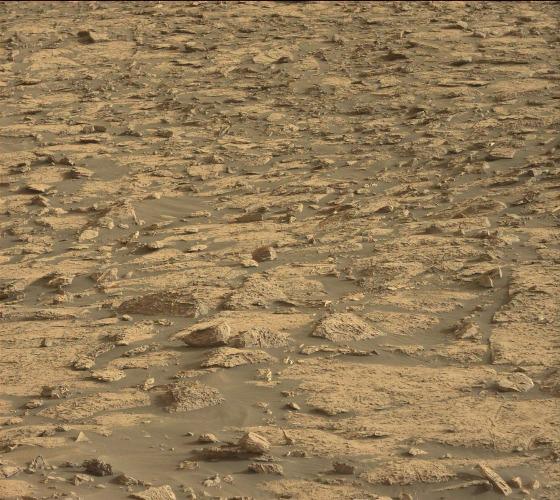
Terrain classes present: Bedrock, Gravel / Sand / Soil, Rock, Shadow